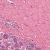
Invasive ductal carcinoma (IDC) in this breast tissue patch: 0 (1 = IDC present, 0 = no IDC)